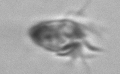
Label: Ciliophora